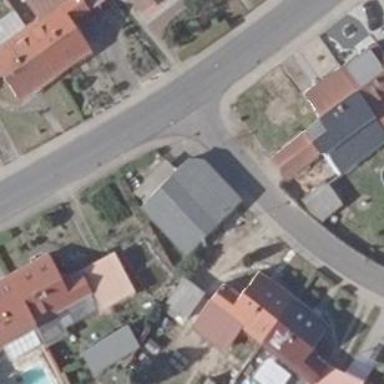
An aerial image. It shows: There is pub in the building.